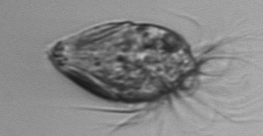
Label: Strombidium_morphotype1